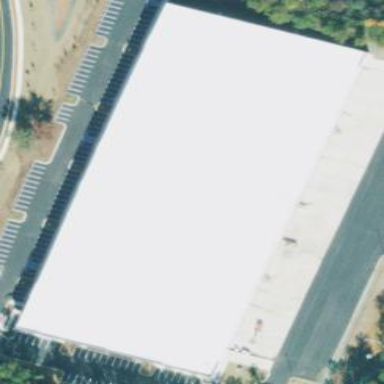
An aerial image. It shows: Warehouse building.